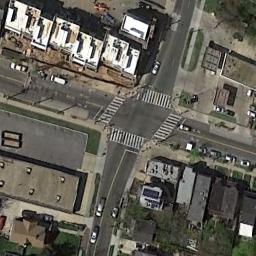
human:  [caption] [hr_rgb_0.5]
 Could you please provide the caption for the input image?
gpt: There are houses and trees near the crossroads .

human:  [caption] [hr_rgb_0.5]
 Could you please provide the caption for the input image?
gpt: There are lots of buildings beside the intersection .

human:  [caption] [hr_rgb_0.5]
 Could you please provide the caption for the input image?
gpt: There are several moving vehicles on the road at the intersection, With many buildings and some trees around the intersection .

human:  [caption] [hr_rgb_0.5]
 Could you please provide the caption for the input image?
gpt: An intersection with normal traffic is between some neatly arranged houses .

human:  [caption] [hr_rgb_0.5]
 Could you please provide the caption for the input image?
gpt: There are some white buildings beside the intersection .